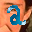
Label: 2